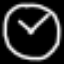
Label: clock